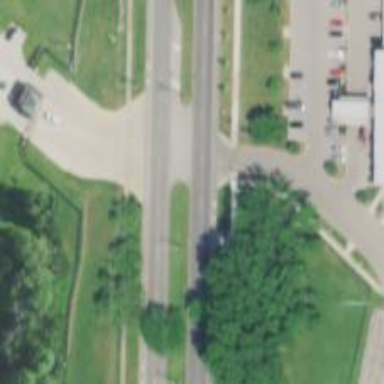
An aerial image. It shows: Secondary link road.